Field crop: maize
Growth stage: 1
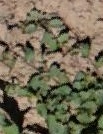
Species: convolvulus